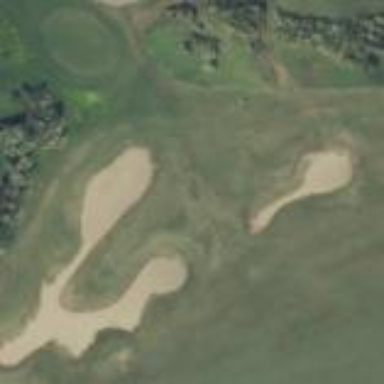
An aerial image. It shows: Sandy area is golf bunker.